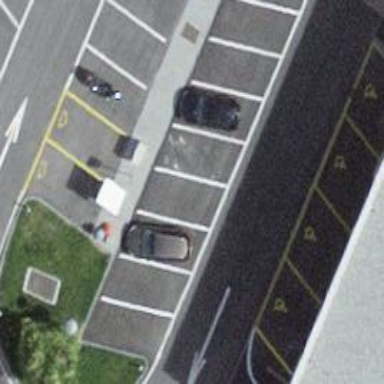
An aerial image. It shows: Charging station.